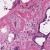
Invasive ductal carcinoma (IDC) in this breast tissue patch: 0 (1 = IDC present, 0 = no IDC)